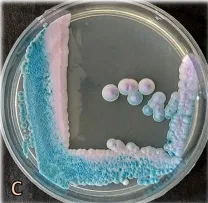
7. Days of incubation at 35 C.
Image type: medical_photograph (oral_photograph)